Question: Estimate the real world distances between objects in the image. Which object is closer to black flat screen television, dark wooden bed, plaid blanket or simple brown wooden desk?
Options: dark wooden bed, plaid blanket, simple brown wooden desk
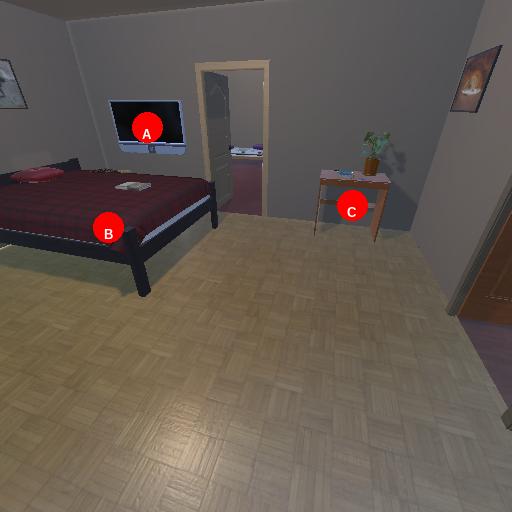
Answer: dark wooden bed, plaid blanket